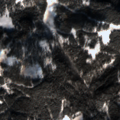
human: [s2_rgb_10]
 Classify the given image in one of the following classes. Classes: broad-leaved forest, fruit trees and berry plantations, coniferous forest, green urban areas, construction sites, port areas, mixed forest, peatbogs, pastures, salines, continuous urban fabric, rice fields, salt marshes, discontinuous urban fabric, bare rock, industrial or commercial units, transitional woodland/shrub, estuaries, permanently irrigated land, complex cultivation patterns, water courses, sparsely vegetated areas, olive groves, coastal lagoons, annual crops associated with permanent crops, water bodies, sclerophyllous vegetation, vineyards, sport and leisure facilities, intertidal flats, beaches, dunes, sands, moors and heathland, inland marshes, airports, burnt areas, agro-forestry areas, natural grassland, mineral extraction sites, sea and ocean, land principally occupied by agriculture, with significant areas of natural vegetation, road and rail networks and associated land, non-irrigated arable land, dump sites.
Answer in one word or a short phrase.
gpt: pastures, broad-leaved forest, coniferous forest